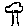
Label: tree